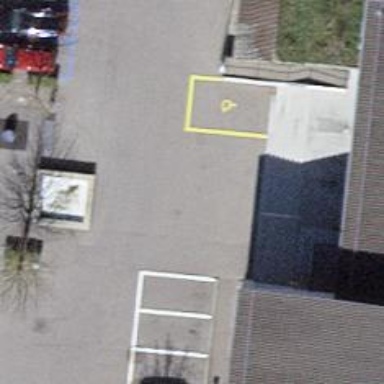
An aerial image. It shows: Disaster help point for emergencies.